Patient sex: M
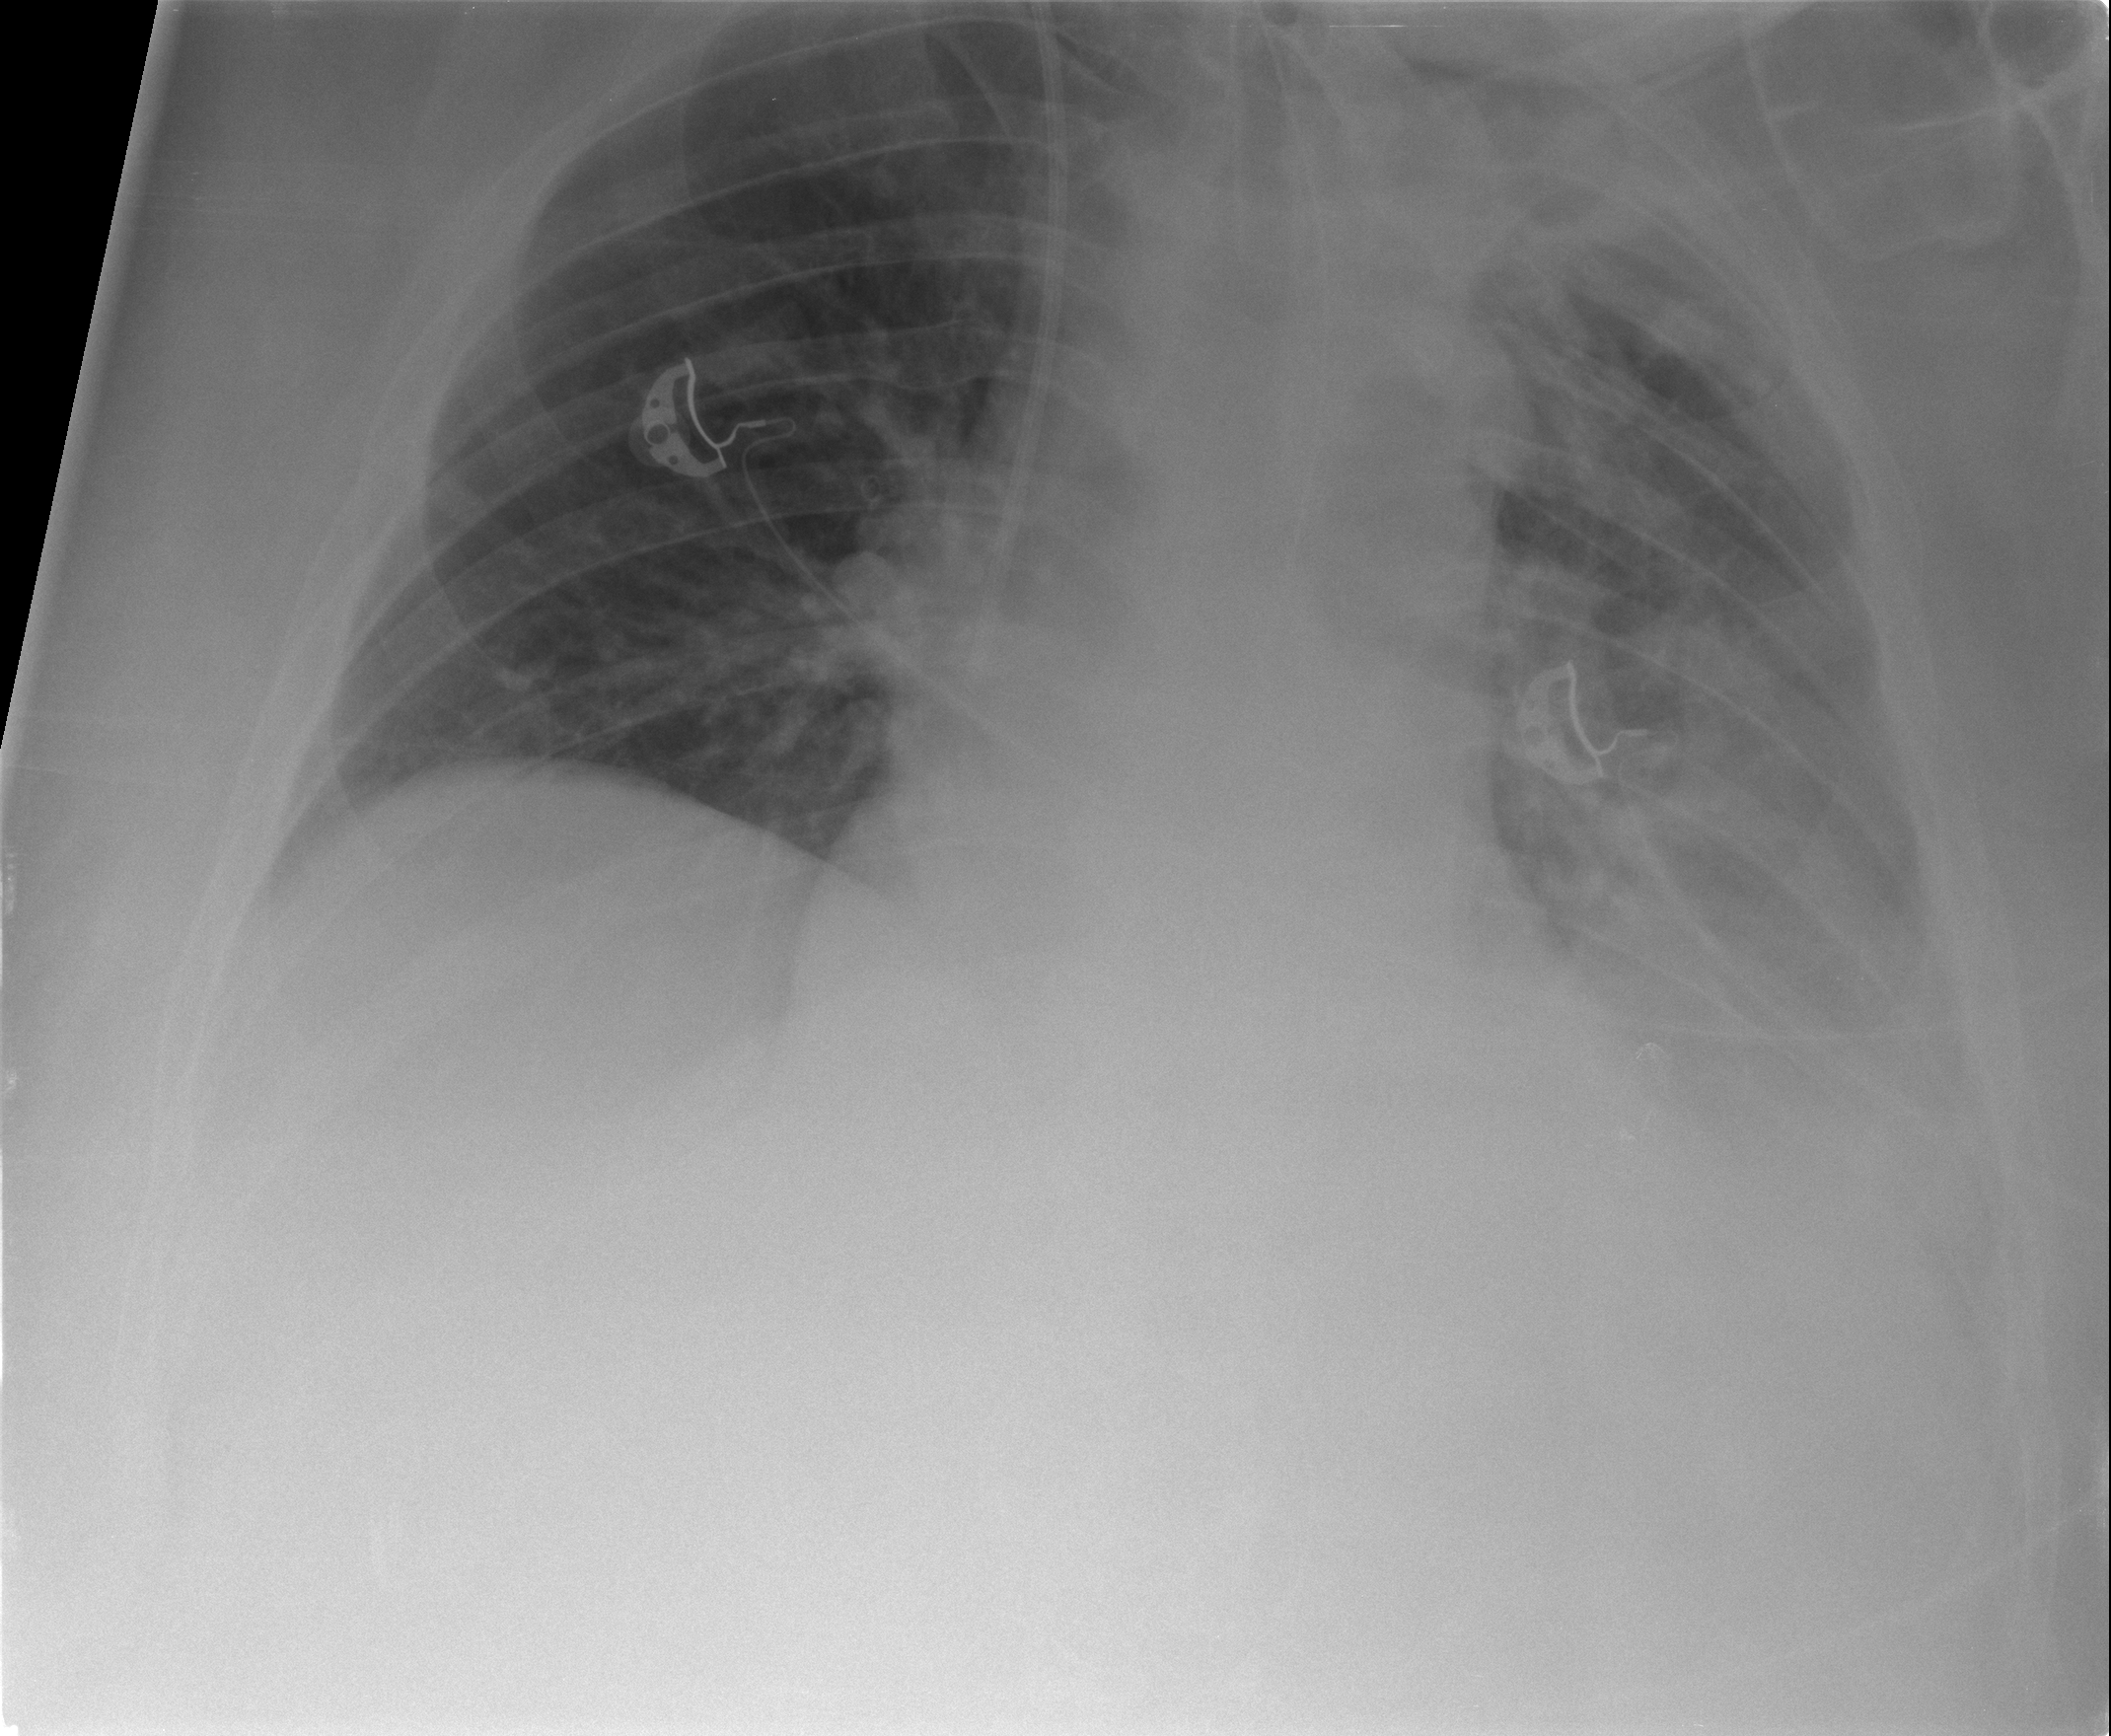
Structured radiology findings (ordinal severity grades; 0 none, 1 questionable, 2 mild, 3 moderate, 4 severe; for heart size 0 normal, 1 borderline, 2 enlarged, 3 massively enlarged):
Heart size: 2
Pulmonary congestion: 2
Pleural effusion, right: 0
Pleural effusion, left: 2
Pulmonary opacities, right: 0
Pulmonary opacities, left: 2
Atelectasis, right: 2
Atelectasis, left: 2